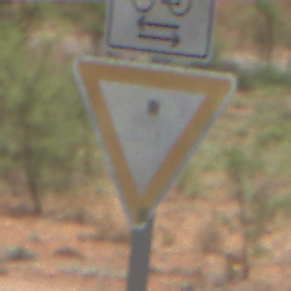
Verkehrszeichen: VorfahrtGewaehren
Zusatzzeichen oben: RichtungsangabeDurchPfeile9
Umgebung: Outdoor, RoadRail
Tageszeit: Midday
Wetter: Clear
Licht: Natural
Jahreszeit: NotSpecified
Kontrast: HighContrast